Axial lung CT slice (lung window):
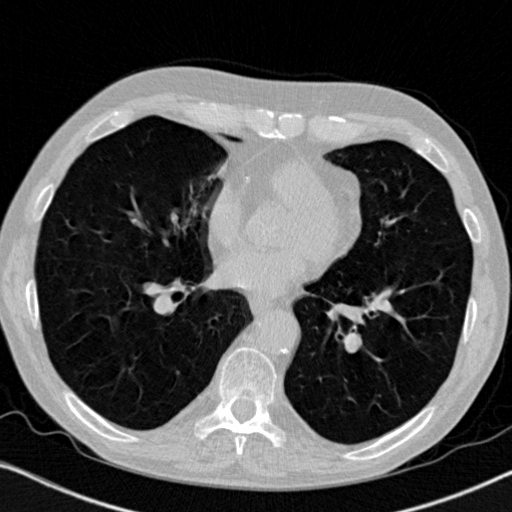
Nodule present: no